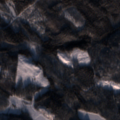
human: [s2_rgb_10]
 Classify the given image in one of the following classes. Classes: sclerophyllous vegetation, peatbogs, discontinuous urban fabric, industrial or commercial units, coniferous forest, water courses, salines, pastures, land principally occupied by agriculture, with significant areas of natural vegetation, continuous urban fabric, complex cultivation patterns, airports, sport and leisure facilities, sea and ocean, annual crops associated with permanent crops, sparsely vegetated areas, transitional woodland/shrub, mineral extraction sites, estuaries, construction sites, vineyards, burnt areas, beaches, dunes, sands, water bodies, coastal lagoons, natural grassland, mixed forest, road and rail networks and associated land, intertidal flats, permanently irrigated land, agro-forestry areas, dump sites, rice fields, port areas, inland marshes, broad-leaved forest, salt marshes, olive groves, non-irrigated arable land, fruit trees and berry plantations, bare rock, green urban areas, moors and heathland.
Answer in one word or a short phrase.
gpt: coniferous forest, mixed forest, transitional woodland/shrub